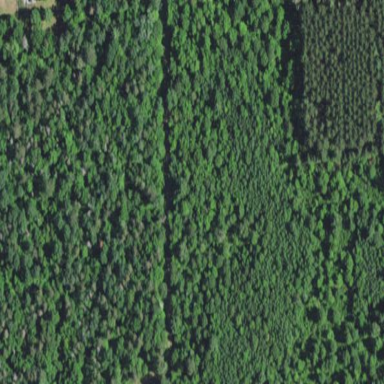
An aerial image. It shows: Beautiful woodland area.